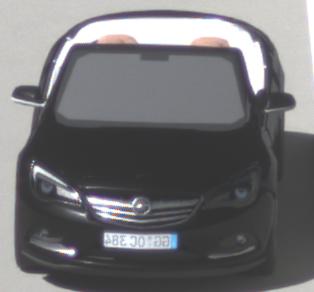
Make: Opel
Model: Cascada 1.4 Turbo
Detailed model: Cascada
Model produced from: 2013/03
Model produced until: 2015/01
Doors: 2
Color: black
Road condition: dry road
Daytime: midday
Contrast: high contrast